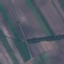
Land use / land cover class: AnnualCrop